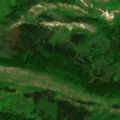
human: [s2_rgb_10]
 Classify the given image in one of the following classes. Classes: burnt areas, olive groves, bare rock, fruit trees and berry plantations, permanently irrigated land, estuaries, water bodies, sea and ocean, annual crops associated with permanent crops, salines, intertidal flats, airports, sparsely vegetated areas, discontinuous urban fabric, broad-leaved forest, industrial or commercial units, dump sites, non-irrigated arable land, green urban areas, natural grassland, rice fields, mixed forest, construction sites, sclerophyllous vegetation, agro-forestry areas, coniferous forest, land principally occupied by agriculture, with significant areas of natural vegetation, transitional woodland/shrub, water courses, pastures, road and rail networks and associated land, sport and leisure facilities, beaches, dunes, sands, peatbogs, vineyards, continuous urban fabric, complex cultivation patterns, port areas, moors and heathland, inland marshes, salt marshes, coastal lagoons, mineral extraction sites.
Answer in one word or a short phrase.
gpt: pastures, land principally occupied by agriculture, with significant areas of natural vegetation, broad-leaved forest, natural grassland, transitional woodland/shrub